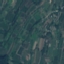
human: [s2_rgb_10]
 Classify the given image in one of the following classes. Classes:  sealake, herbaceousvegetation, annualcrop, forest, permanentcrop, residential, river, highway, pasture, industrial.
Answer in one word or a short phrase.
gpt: PermanentCrop